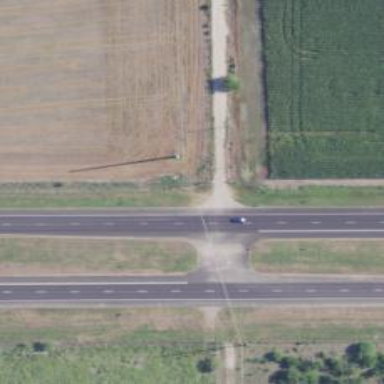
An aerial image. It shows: Trunk link road with asphalt surface.